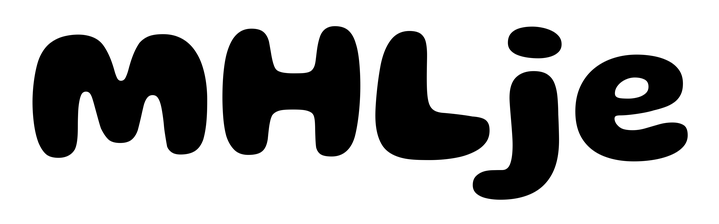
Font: Gluten_Bold